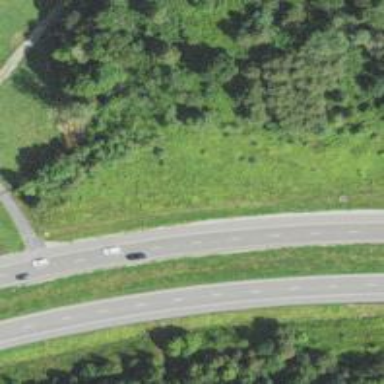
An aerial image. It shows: Asphalt road classified as trunk highway.